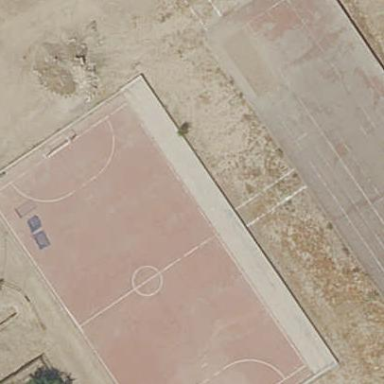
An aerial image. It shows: Soccer pitch for leisureland activities.